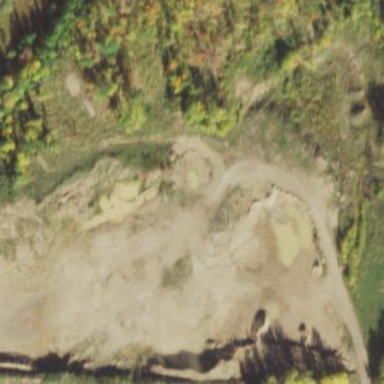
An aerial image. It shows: Quarry area.